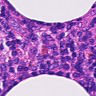
Metastatic tissue present: no